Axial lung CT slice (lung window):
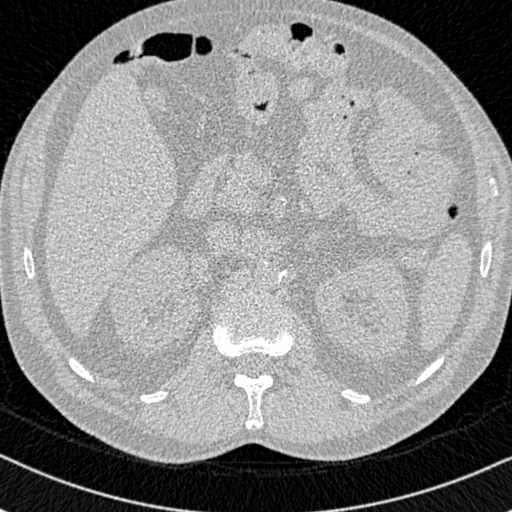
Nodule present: no